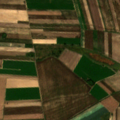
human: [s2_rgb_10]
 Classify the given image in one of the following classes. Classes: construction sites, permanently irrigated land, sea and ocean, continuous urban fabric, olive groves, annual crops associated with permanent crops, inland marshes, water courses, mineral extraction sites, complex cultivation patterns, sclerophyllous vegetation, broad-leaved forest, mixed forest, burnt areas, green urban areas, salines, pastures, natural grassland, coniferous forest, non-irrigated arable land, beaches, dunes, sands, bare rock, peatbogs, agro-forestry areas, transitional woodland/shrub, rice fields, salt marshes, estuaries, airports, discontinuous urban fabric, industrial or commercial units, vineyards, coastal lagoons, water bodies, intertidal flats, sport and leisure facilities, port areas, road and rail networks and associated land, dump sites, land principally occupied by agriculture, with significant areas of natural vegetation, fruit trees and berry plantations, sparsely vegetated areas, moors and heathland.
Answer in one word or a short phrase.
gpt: non-irrigated arable land